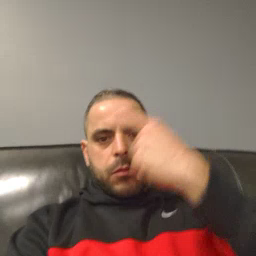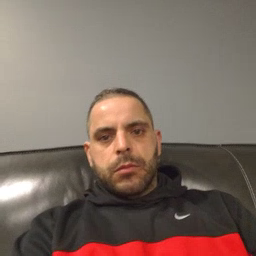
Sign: table